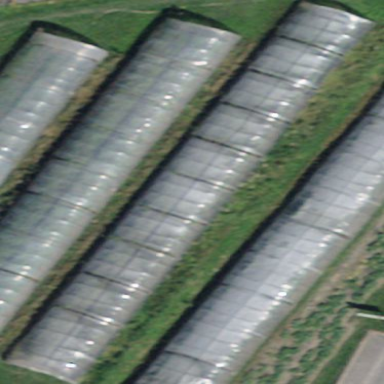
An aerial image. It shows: Greenhouse.